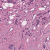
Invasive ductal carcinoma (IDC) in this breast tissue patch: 1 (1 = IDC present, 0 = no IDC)